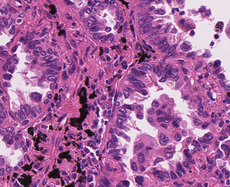
Tumor epithelial tissue: yes
Tumor-associated stroma tissue: yes
Normal tissue: no